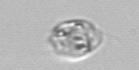
Label: Amoeba